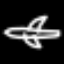
Label: airplane